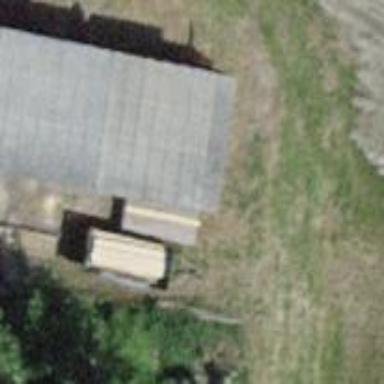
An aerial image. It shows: Farm auxiliary building.